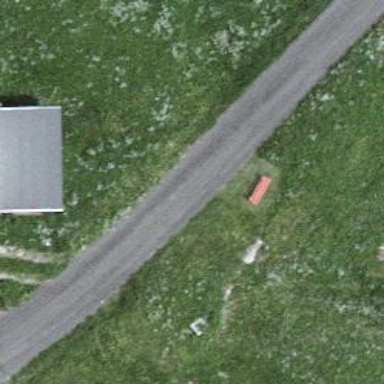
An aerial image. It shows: Bench for seating.